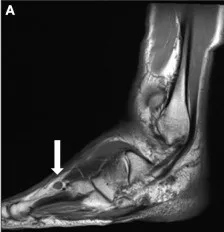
(A) Sagittal T1 weighted image obtained ~2 years following the patient's SBRT treatment demonstrates interval development of an enlarging T1 isointense nodule within the subcutaneous soft tissues dorsal to the fourth-metatarsal diaphysis.
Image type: radiology (mri)